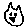
Label: cat